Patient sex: M
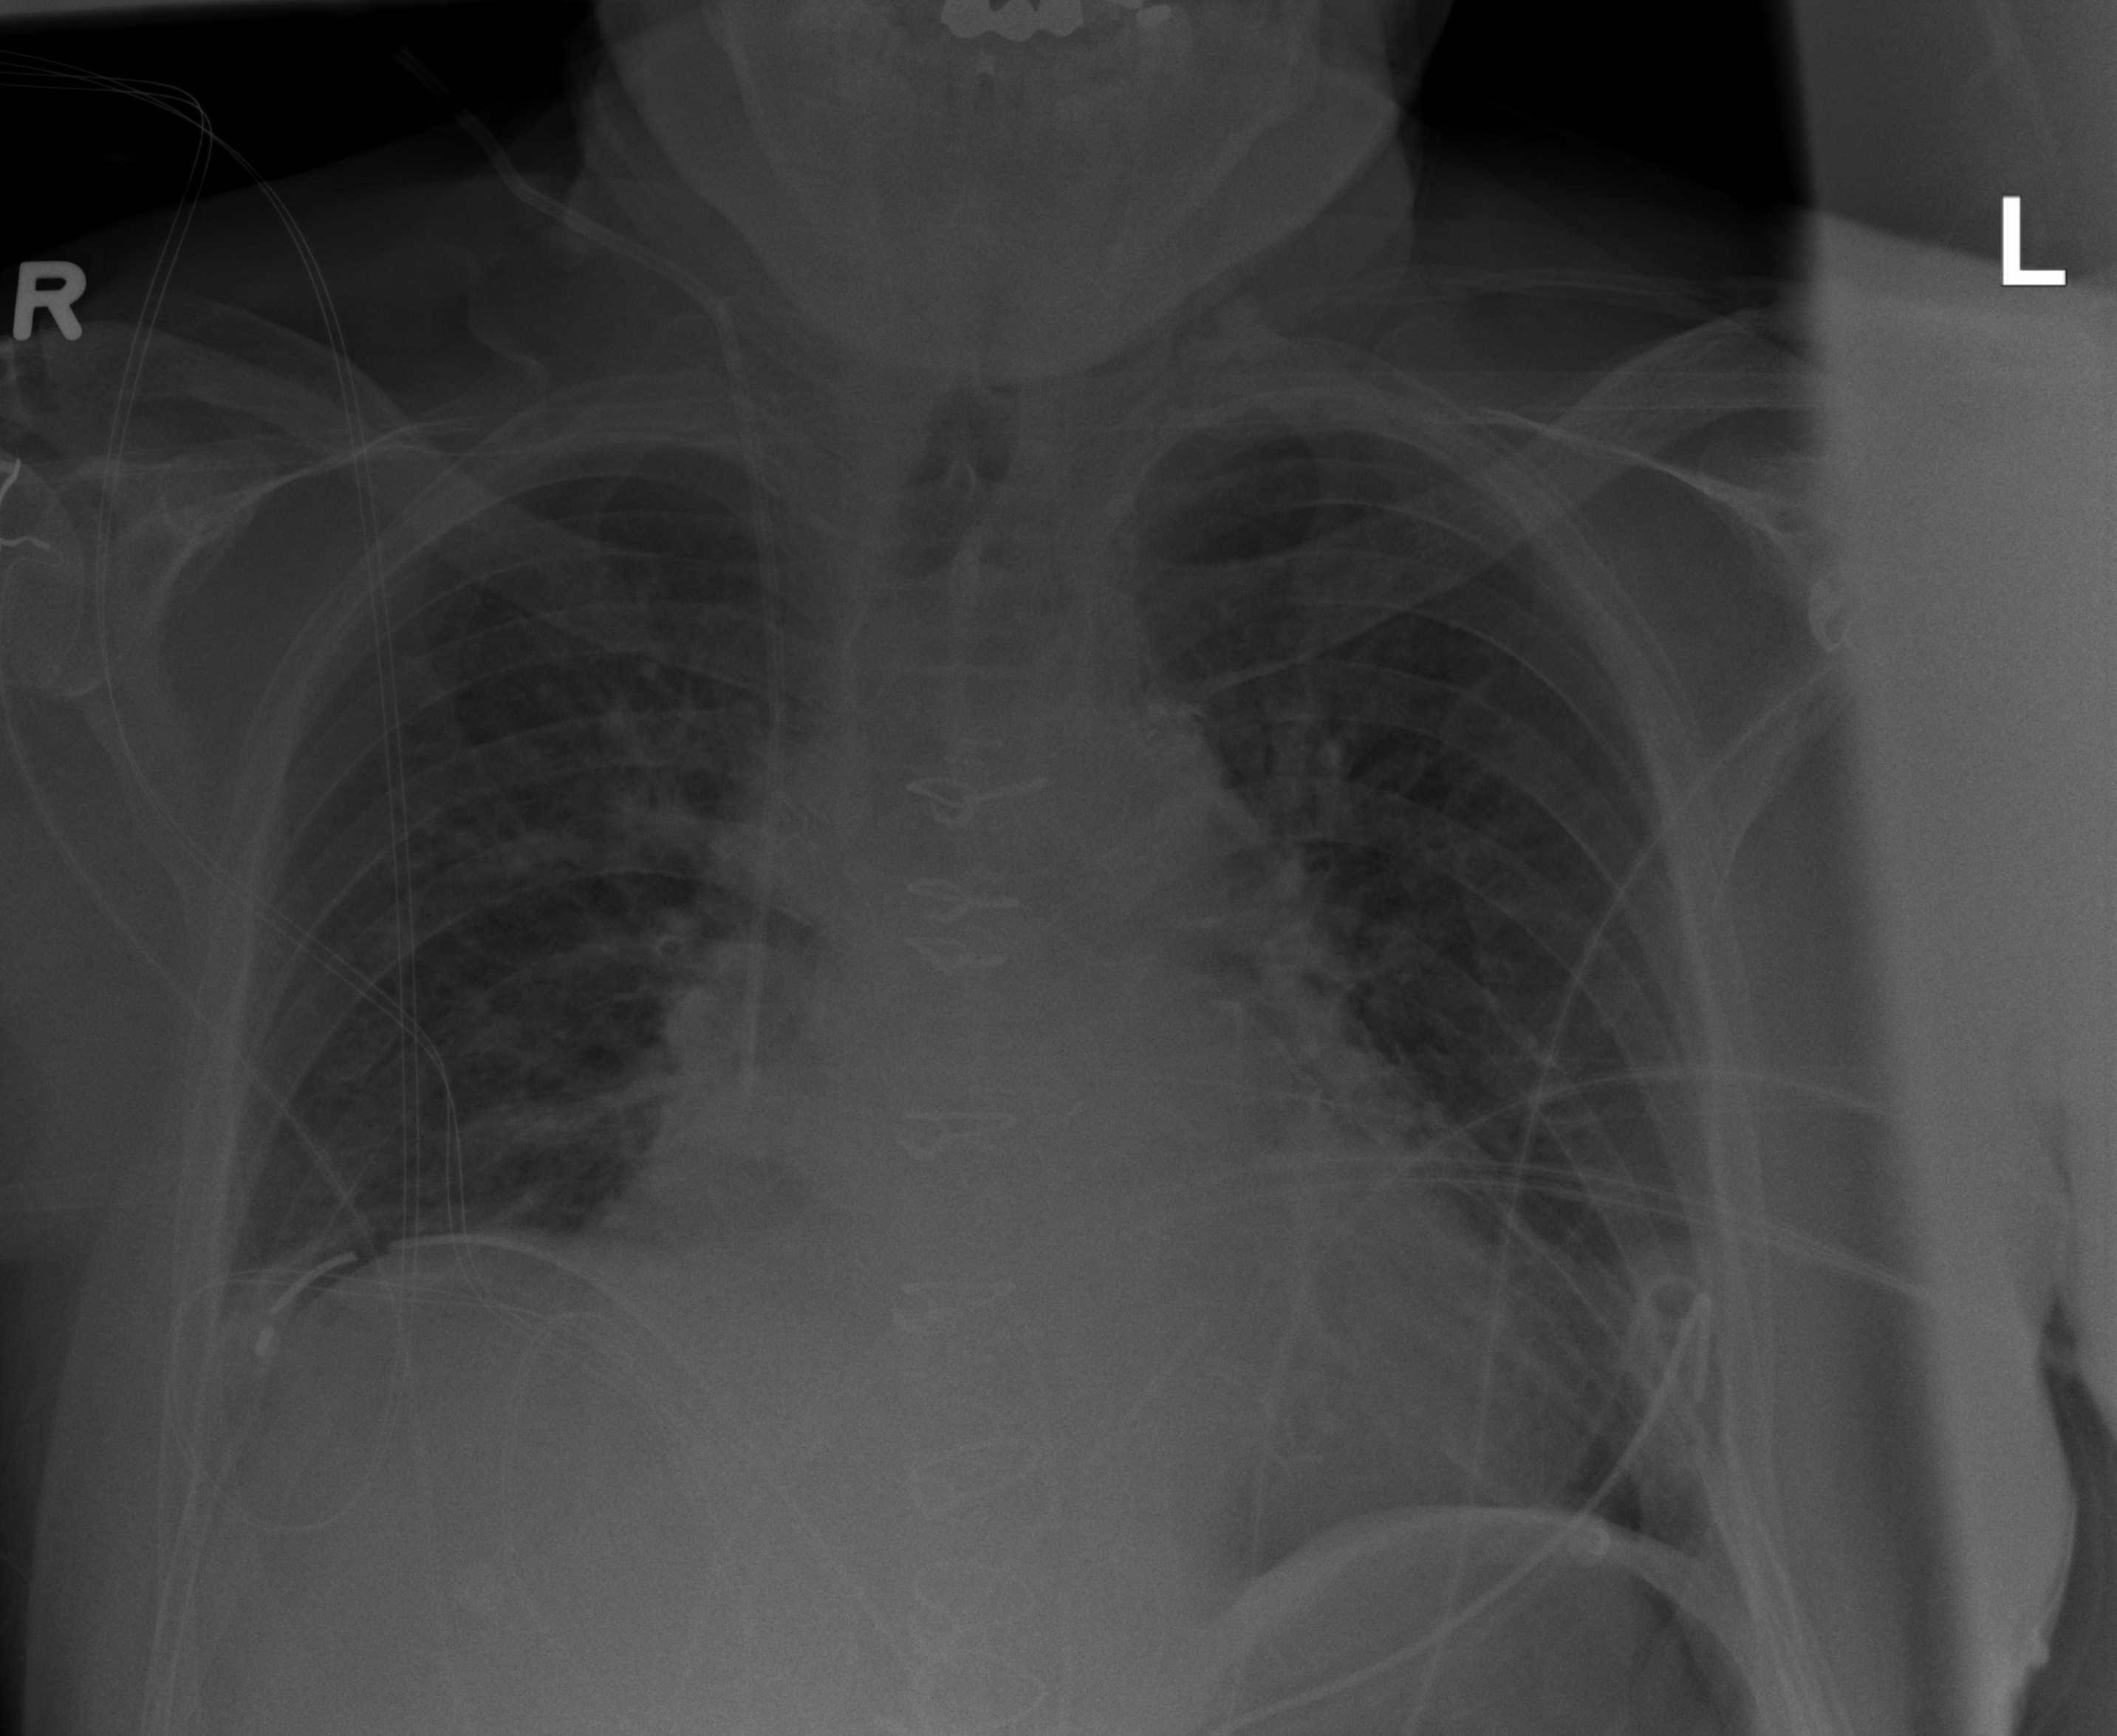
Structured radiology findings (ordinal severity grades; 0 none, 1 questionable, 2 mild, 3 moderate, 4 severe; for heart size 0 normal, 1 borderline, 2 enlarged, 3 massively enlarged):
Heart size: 2
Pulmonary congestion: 2
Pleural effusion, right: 2
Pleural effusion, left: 2
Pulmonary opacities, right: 0
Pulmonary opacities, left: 0
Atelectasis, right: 2
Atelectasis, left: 2